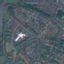
Land use / land cover: Residential